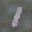
Label: 1